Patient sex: M
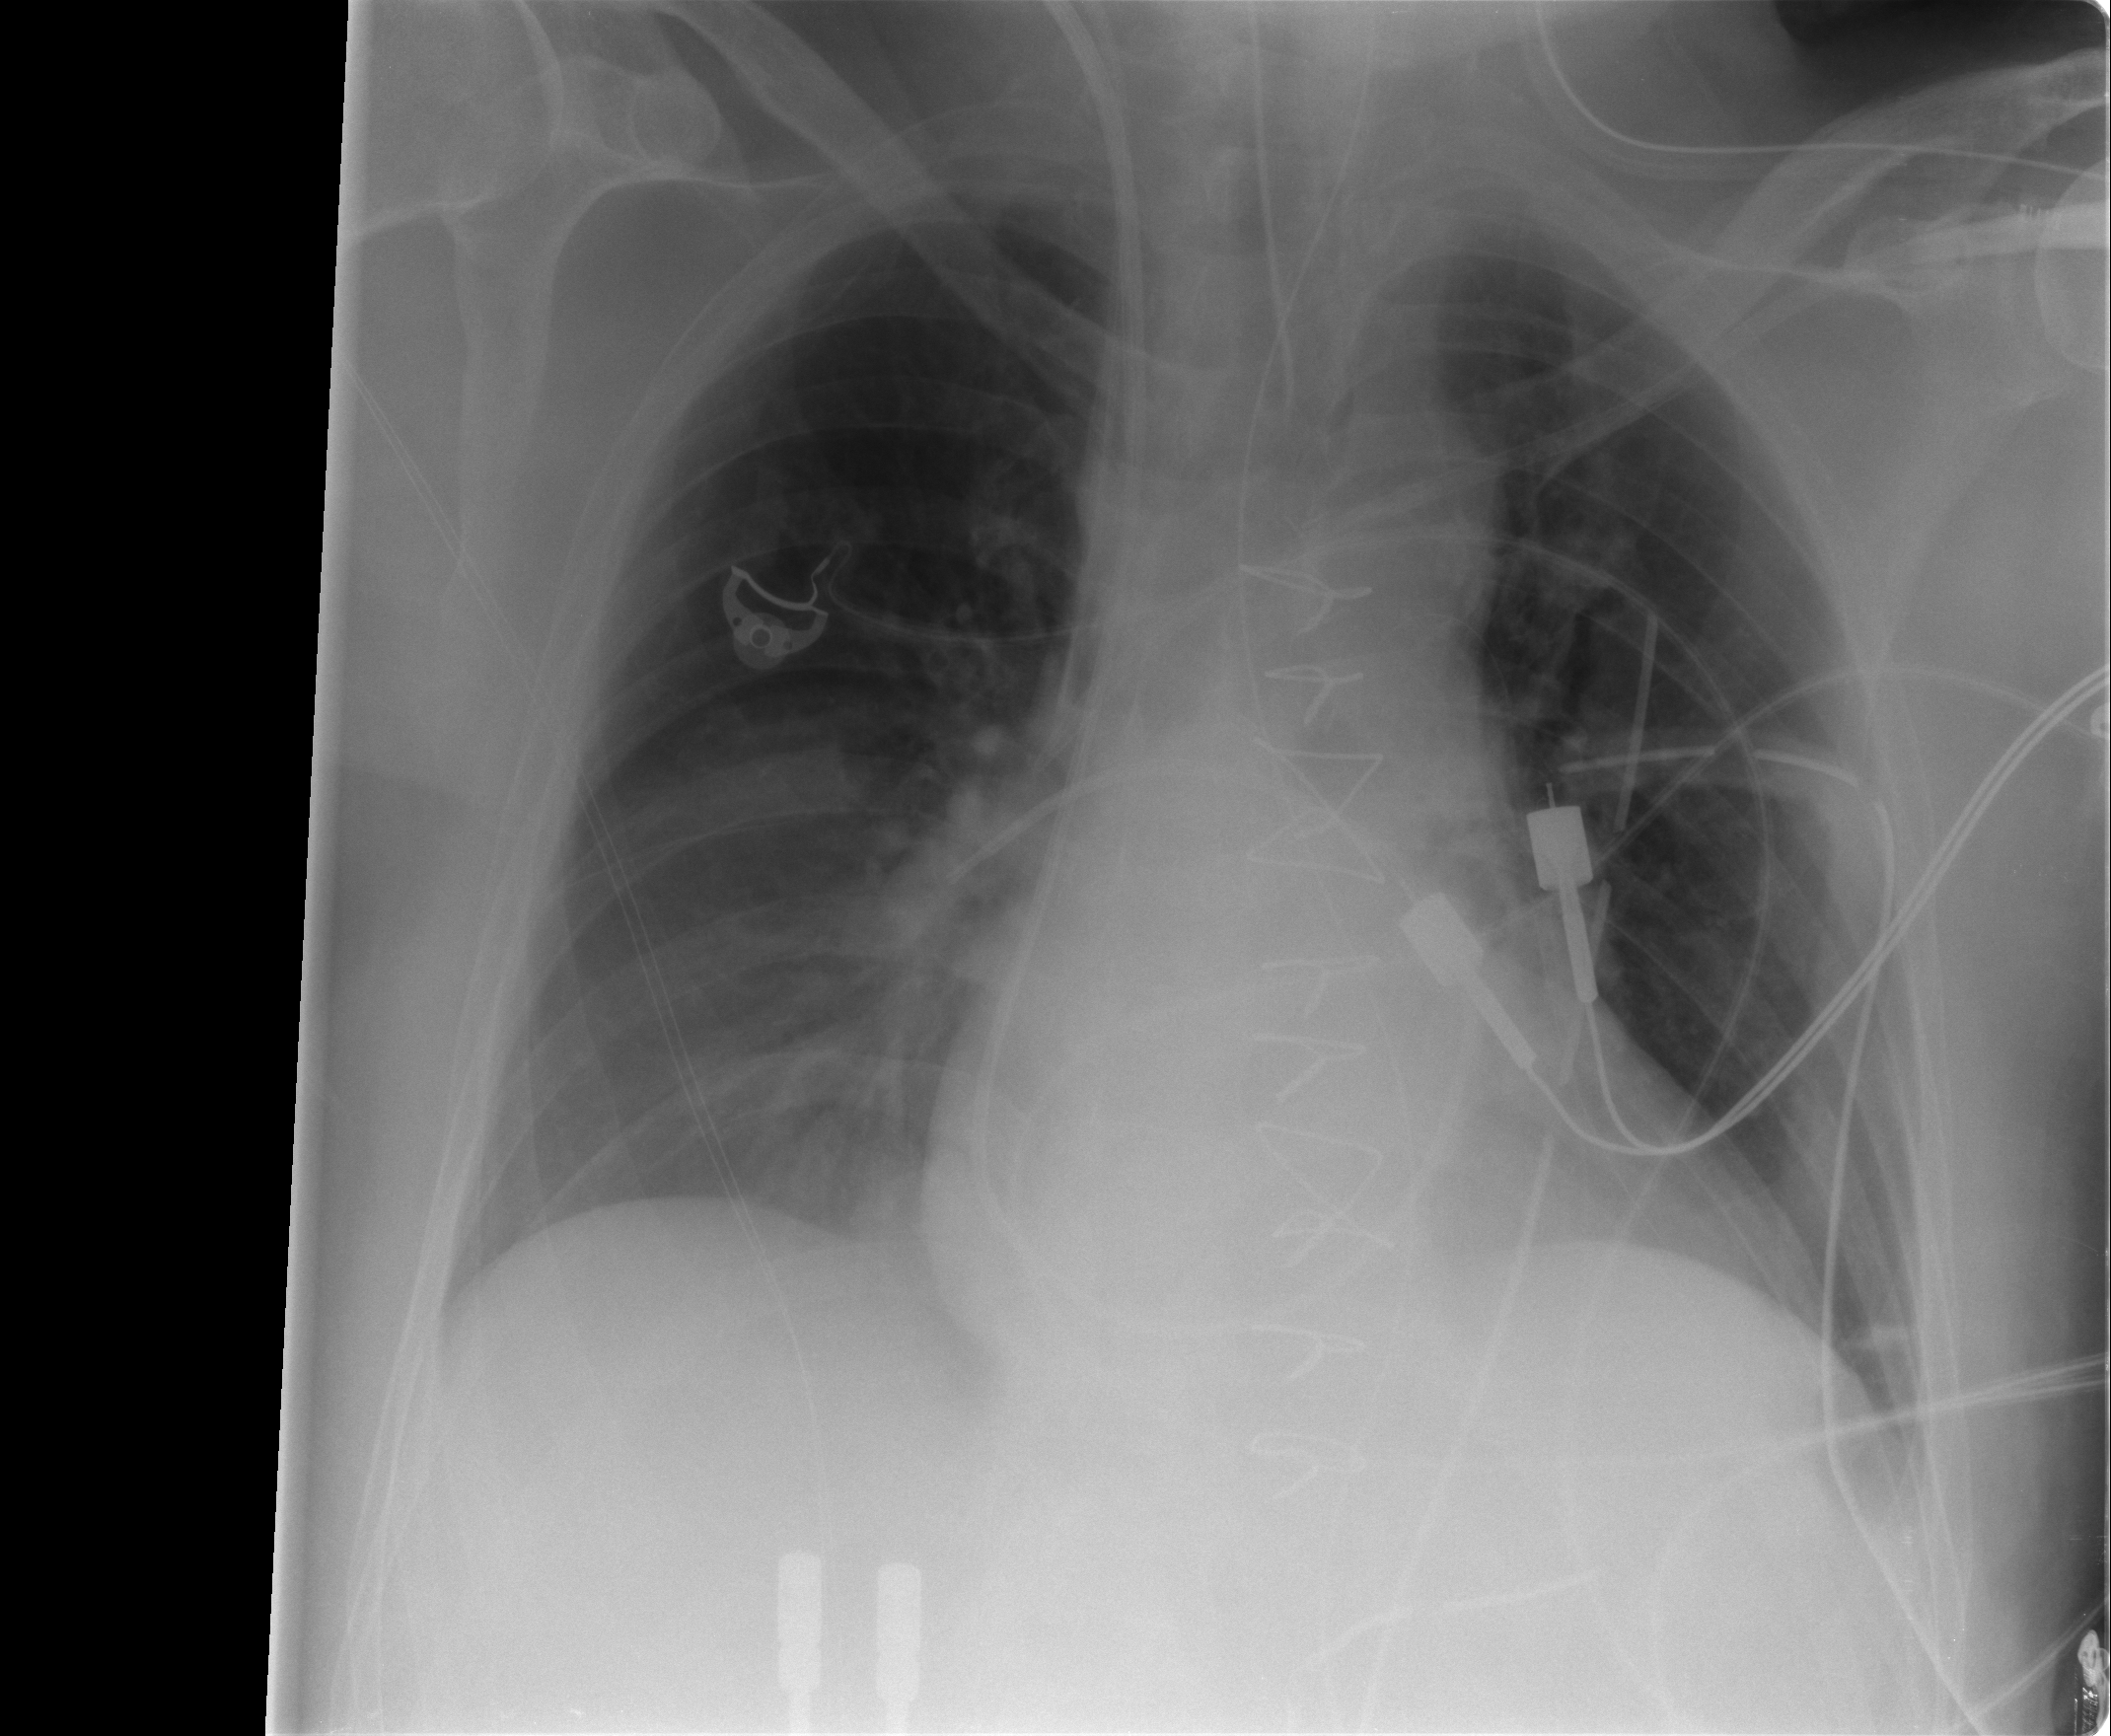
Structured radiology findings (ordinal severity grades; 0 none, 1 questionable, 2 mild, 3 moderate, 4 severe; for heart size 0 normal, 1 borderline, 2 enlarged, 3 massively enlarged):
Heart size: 0
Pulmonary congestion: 2
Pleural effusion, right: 1
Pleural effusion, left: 0
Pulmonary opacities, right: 1
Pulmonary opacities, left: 0
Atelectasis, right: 2
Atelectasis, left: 2